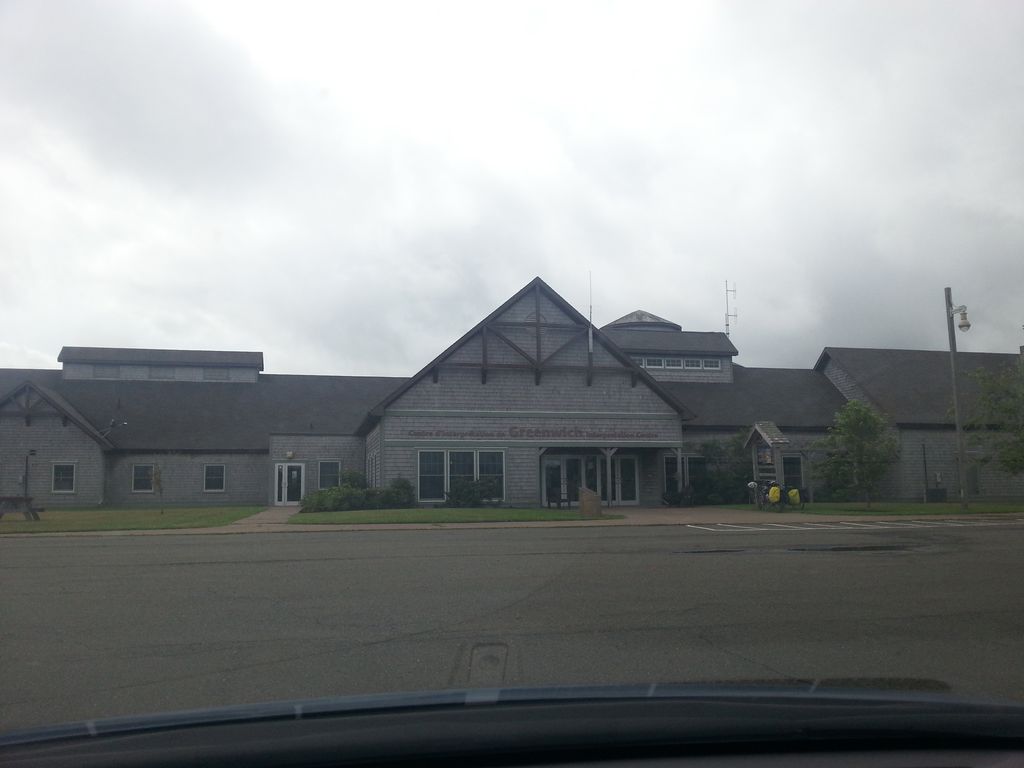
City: charlottetown